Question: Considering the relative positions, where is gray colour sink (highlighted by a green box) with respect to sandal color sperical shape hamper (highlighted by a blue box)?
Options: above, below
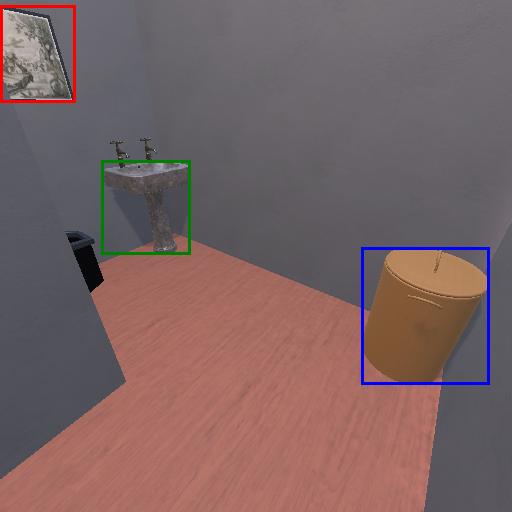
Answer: above